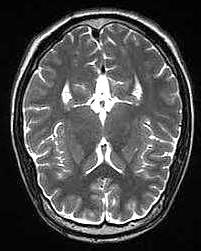
Label: notumor